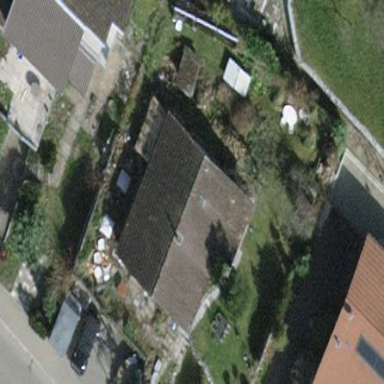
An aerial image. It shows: Detached building.